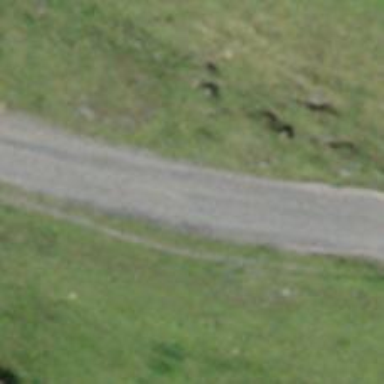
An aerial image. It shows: Paved service road with grade 1 tracktype. The road is used for classic grooming and hiking.